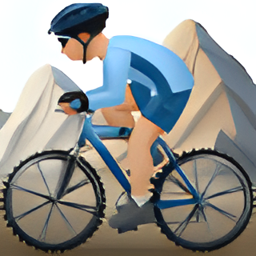
Name: mountain bicyclist
Emoji: 🚵🏼
Group: People & Body
Sub-group: person-sport